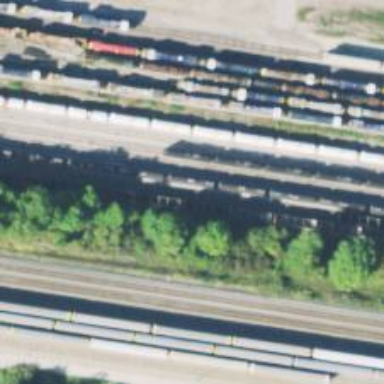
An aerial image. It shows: Railway yard.